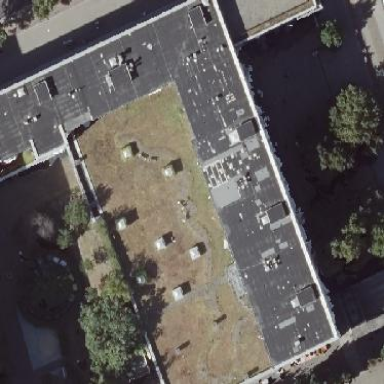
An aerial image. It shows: Commercial building.